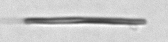
Label: fiber